Question: I'm trying to play RTP stream using VLC but its only showing a black with a little bit of the video output then crashes after.(see image).

This is the content of the SDP file:
'''
m=video 5000 RTP/AVP 103
c=IN IP4 239.194.115.71
a=rtpmap:103 H264/90000
'''
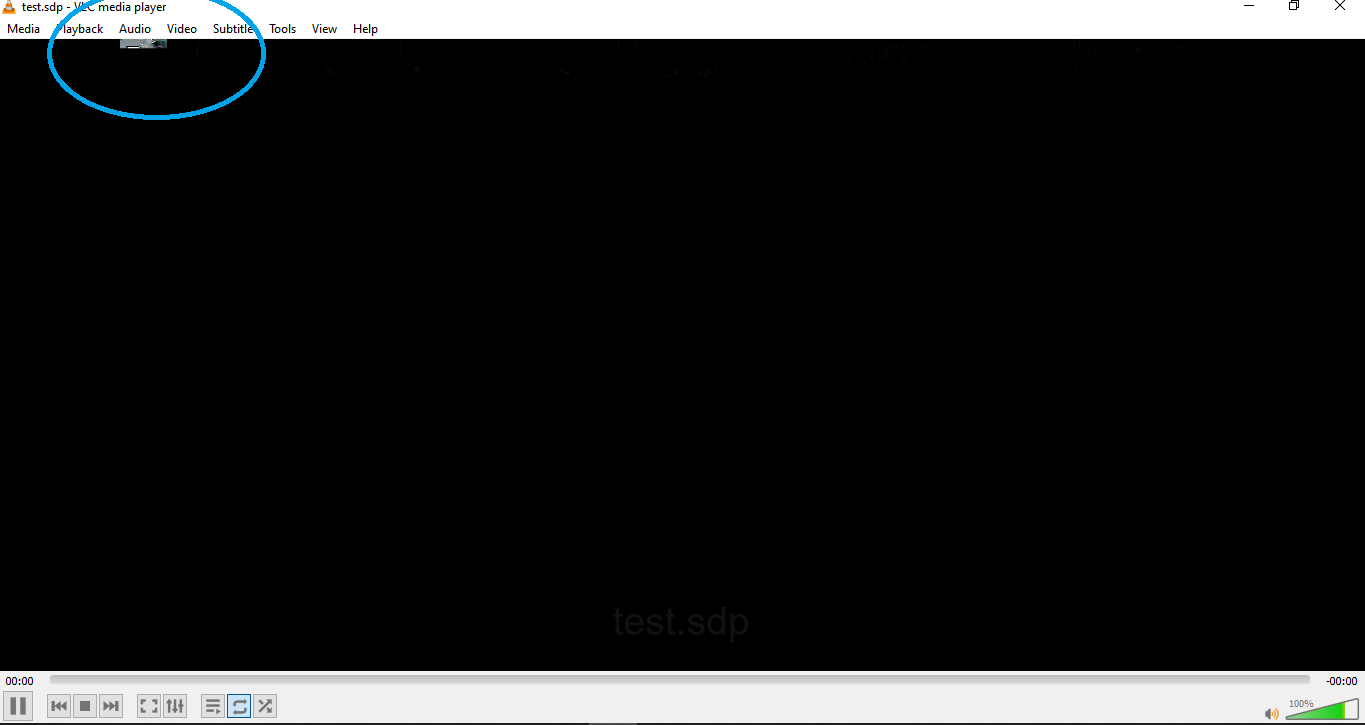
Answer: I used the link directly without the SDP file by using using the MPEG-TS demuxer feature of VLC.

or